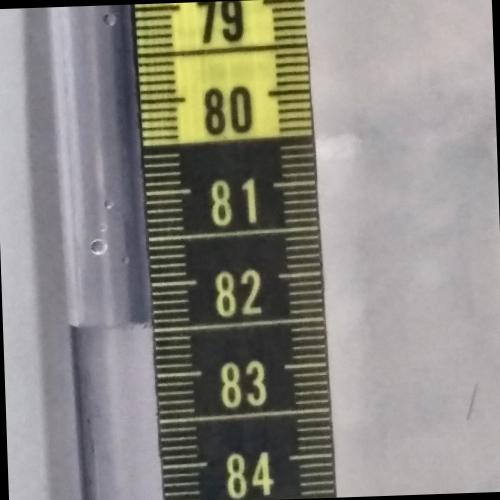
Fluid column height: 82.5 cm